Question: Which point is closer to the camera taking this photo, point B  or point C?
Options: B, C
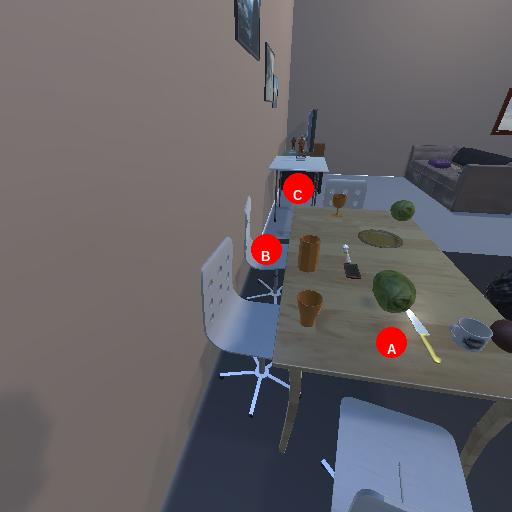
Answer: B